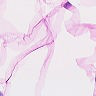
Metastatic tissue present: no